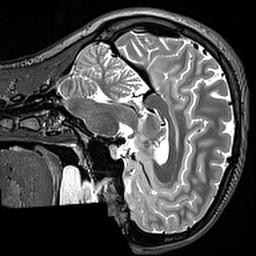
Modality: T2w
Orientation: sagittal
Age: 20
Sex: female
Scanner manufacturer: siemens
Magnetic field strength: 3 T
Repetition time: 3.2 s
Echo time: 0.567 s